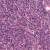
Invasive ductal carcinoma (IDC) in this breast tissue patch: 1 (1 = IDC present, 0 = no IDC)